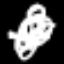
Label: angel